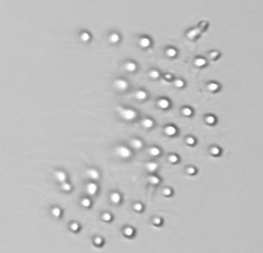
Label: Parvicorbicula_socialis